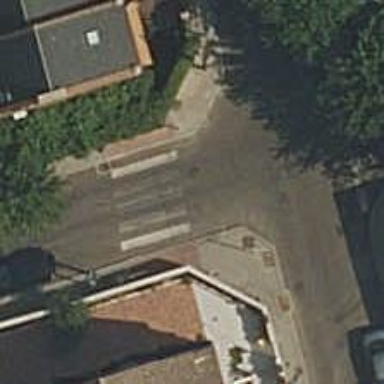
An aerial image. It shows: Marked crossing with visible markings.